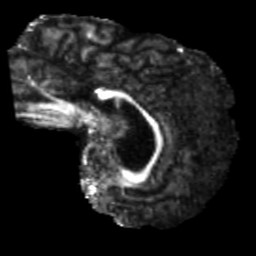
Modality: FA
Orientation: sagittal
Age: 41
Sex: male
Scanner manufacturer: siemens
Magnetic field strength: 3 T
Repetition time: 5.25 s
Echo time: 0.08 s